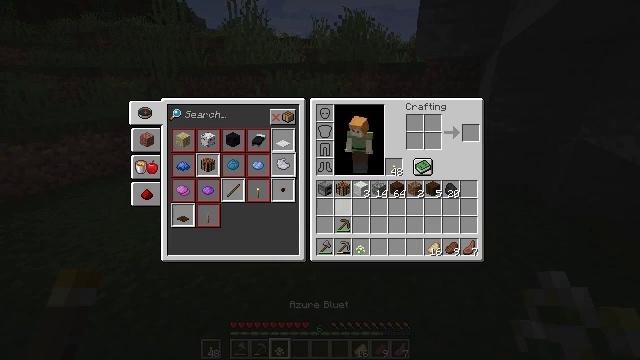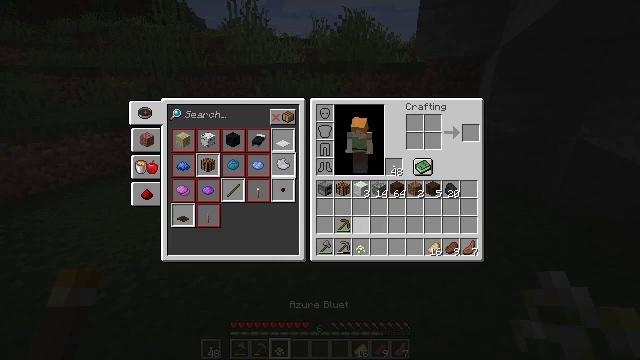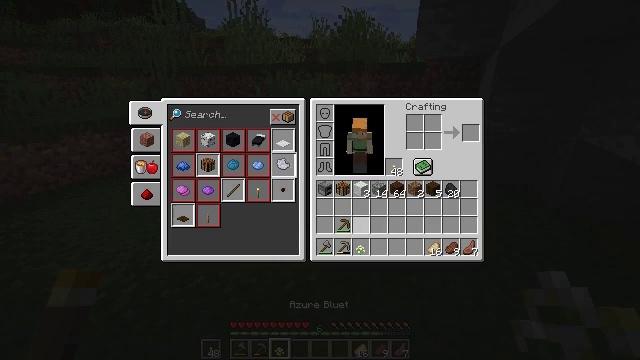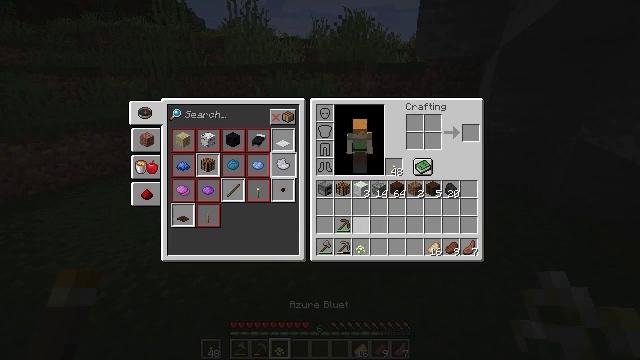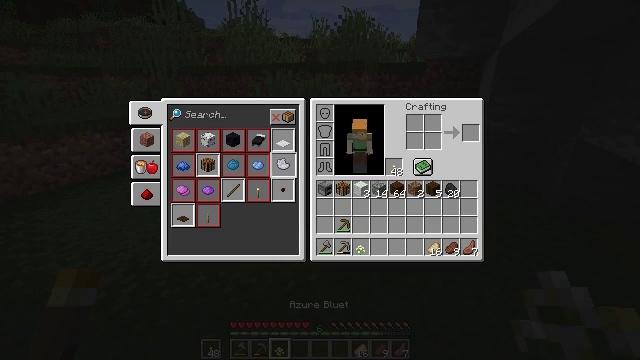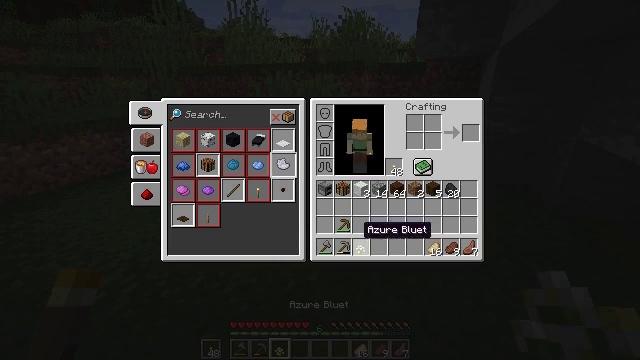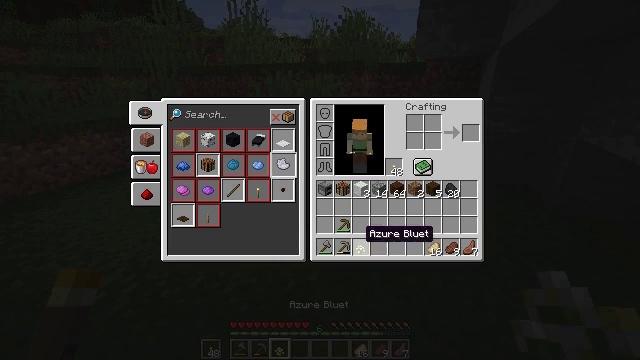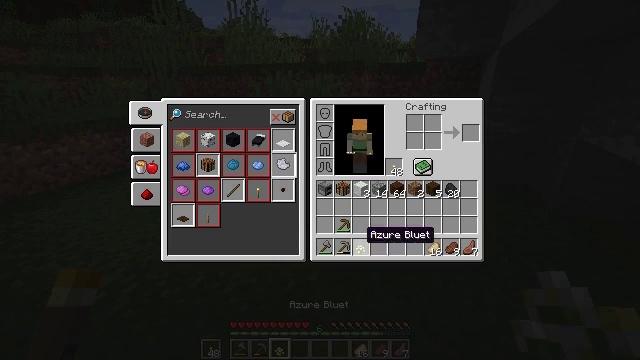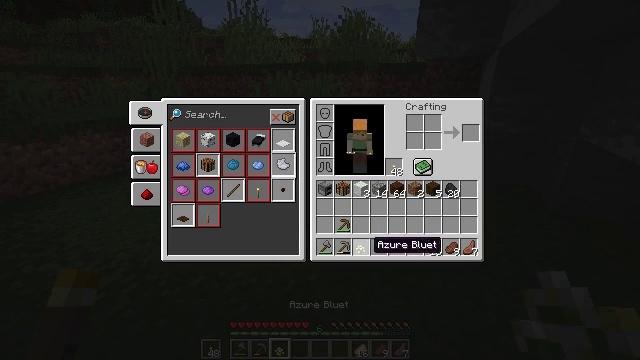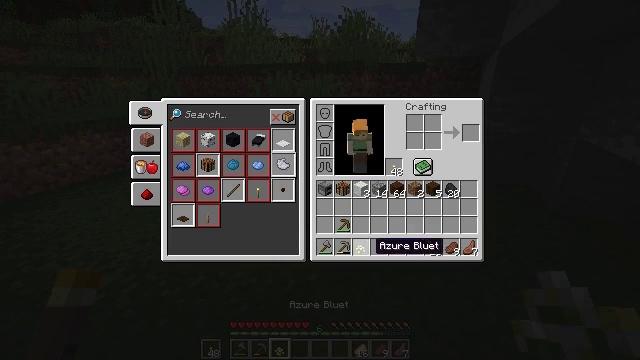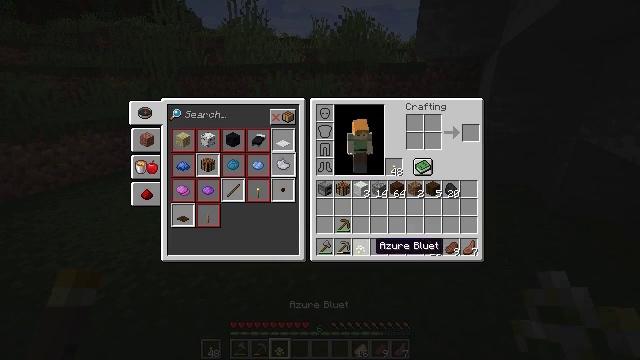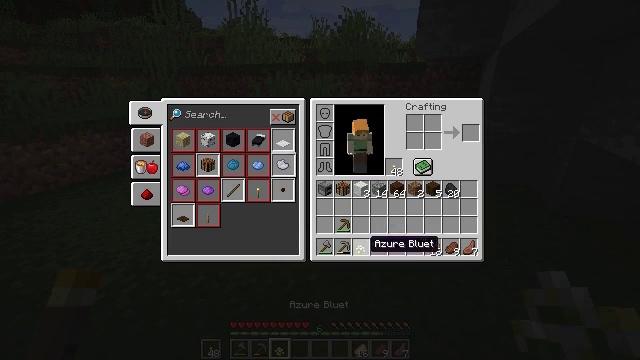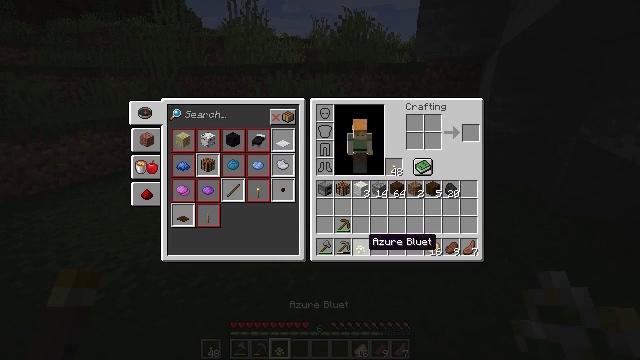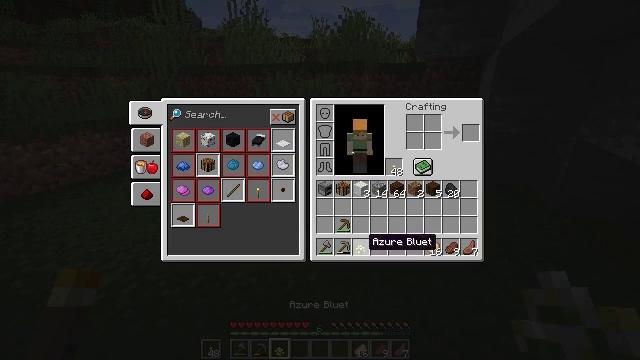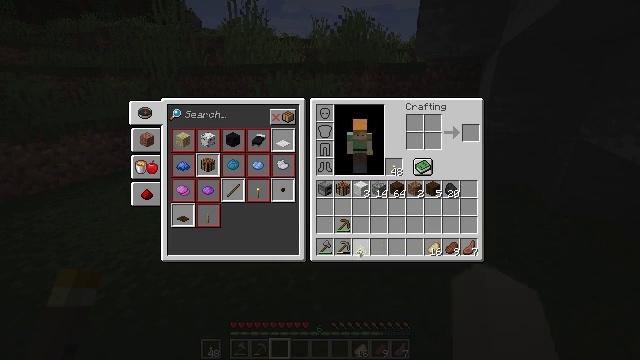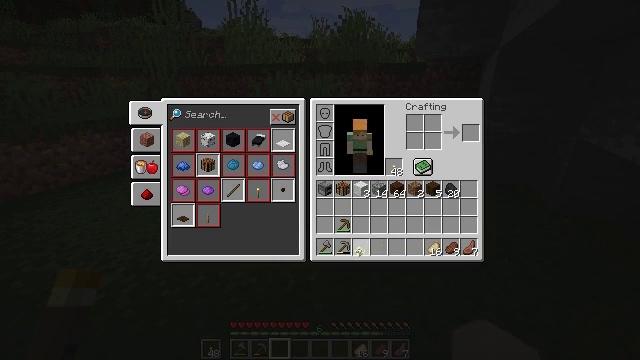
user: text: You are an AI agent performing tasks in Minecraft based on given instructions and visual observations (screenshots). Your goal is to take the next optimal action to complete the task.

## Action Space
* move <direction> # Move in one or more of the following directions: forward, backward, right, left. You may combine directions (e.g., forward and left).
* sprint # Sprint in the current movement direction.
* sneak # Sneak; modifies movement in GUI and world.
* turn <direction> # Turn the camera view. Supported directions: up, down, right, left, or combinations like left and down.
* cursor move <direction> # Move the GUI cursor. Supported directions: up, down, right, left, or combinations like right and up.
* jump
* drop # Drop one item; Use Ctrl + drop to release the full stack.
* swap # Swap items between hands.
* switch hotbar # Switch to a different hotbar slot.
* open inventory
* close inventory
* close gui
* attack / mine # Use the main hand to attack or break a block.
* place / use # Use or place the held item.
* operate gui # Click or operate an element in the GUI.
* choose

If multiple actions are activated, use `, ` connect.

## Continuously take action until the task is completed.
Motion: motion action
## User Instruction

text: Make light gray dye from crafting ingredients.
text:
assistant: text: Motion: cursor move right and down
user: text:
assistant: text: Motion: cursor move down
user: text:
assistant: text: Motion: cursor move down
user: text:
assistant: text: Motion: no_op
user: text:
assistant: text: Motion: no_op
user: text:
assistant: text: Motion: no_op
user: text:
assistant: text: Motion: no_op
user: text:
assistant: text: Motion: cursor move right and down
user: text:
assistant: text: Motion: no_op
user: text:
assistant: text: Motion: no_op
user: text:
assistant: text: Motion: no_op
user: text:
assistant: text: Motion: no_op
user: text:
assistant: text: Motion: no_op
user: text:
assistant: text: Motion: operate gui
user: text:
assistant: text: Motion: operate gui
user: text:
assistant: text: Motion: cursor move up
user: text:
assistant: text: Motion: cursor move right and up
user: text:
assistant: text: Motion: cursor move right and up
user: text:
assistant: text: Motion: cursor move right and up
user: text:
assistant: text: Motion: cursor move right and up
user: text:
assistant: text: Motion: no_op
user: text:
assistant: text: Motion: no_op
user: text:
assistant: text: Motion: no_op
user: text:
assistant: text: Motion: no_op
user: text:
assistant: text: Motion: no_op
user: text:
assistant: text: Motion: no_op
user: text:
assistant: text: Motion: no_op
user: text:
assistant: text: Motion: operate gui
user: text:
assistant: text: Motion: operate gui
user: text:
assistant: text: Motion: operate gui